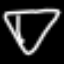
Label: diamond